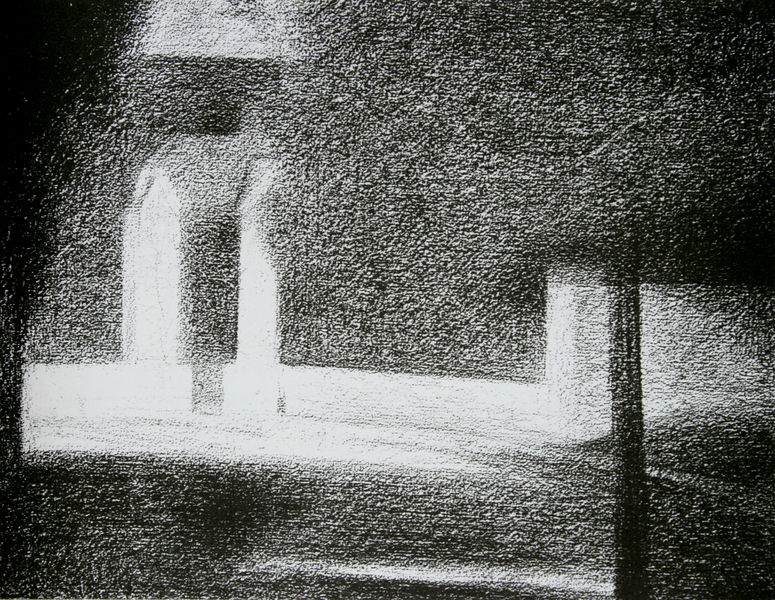
Titel: Das Tor
Künstler: Georges Seurat
Standort: New York
Institution: Solomon R. Guggenheim Museum
Schlagwörter: dunkel, schatten, weiß, kubismus, fenster, grau, hell, laterne, licht, nacht, schwarz, strasse, zeichnung, haus, architektur, papier, pointilismus, mauer, grafik, graphik, nebel, grisaille, einfach, punkte, eingang, kohle, kohlezeichnung, negativ, beleuchtet, stange, simpel, senkrechte, auflösung, nachtbild, körnig, helldunklel